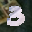
Label: 3